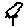
Label: tree